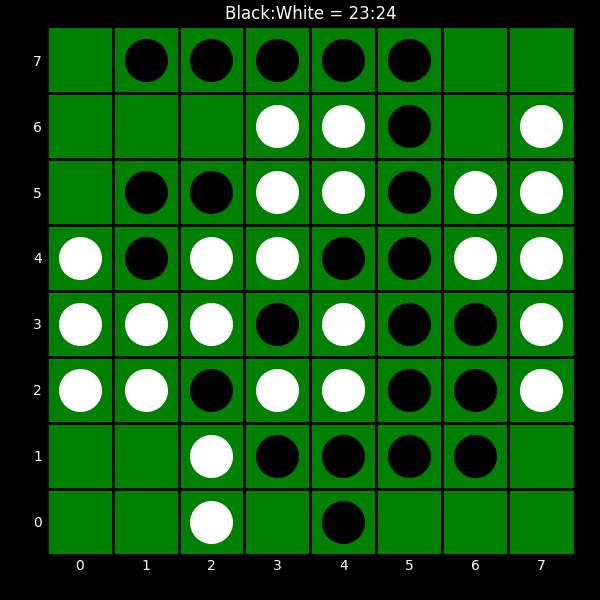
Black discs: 23
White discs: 24